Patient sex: M
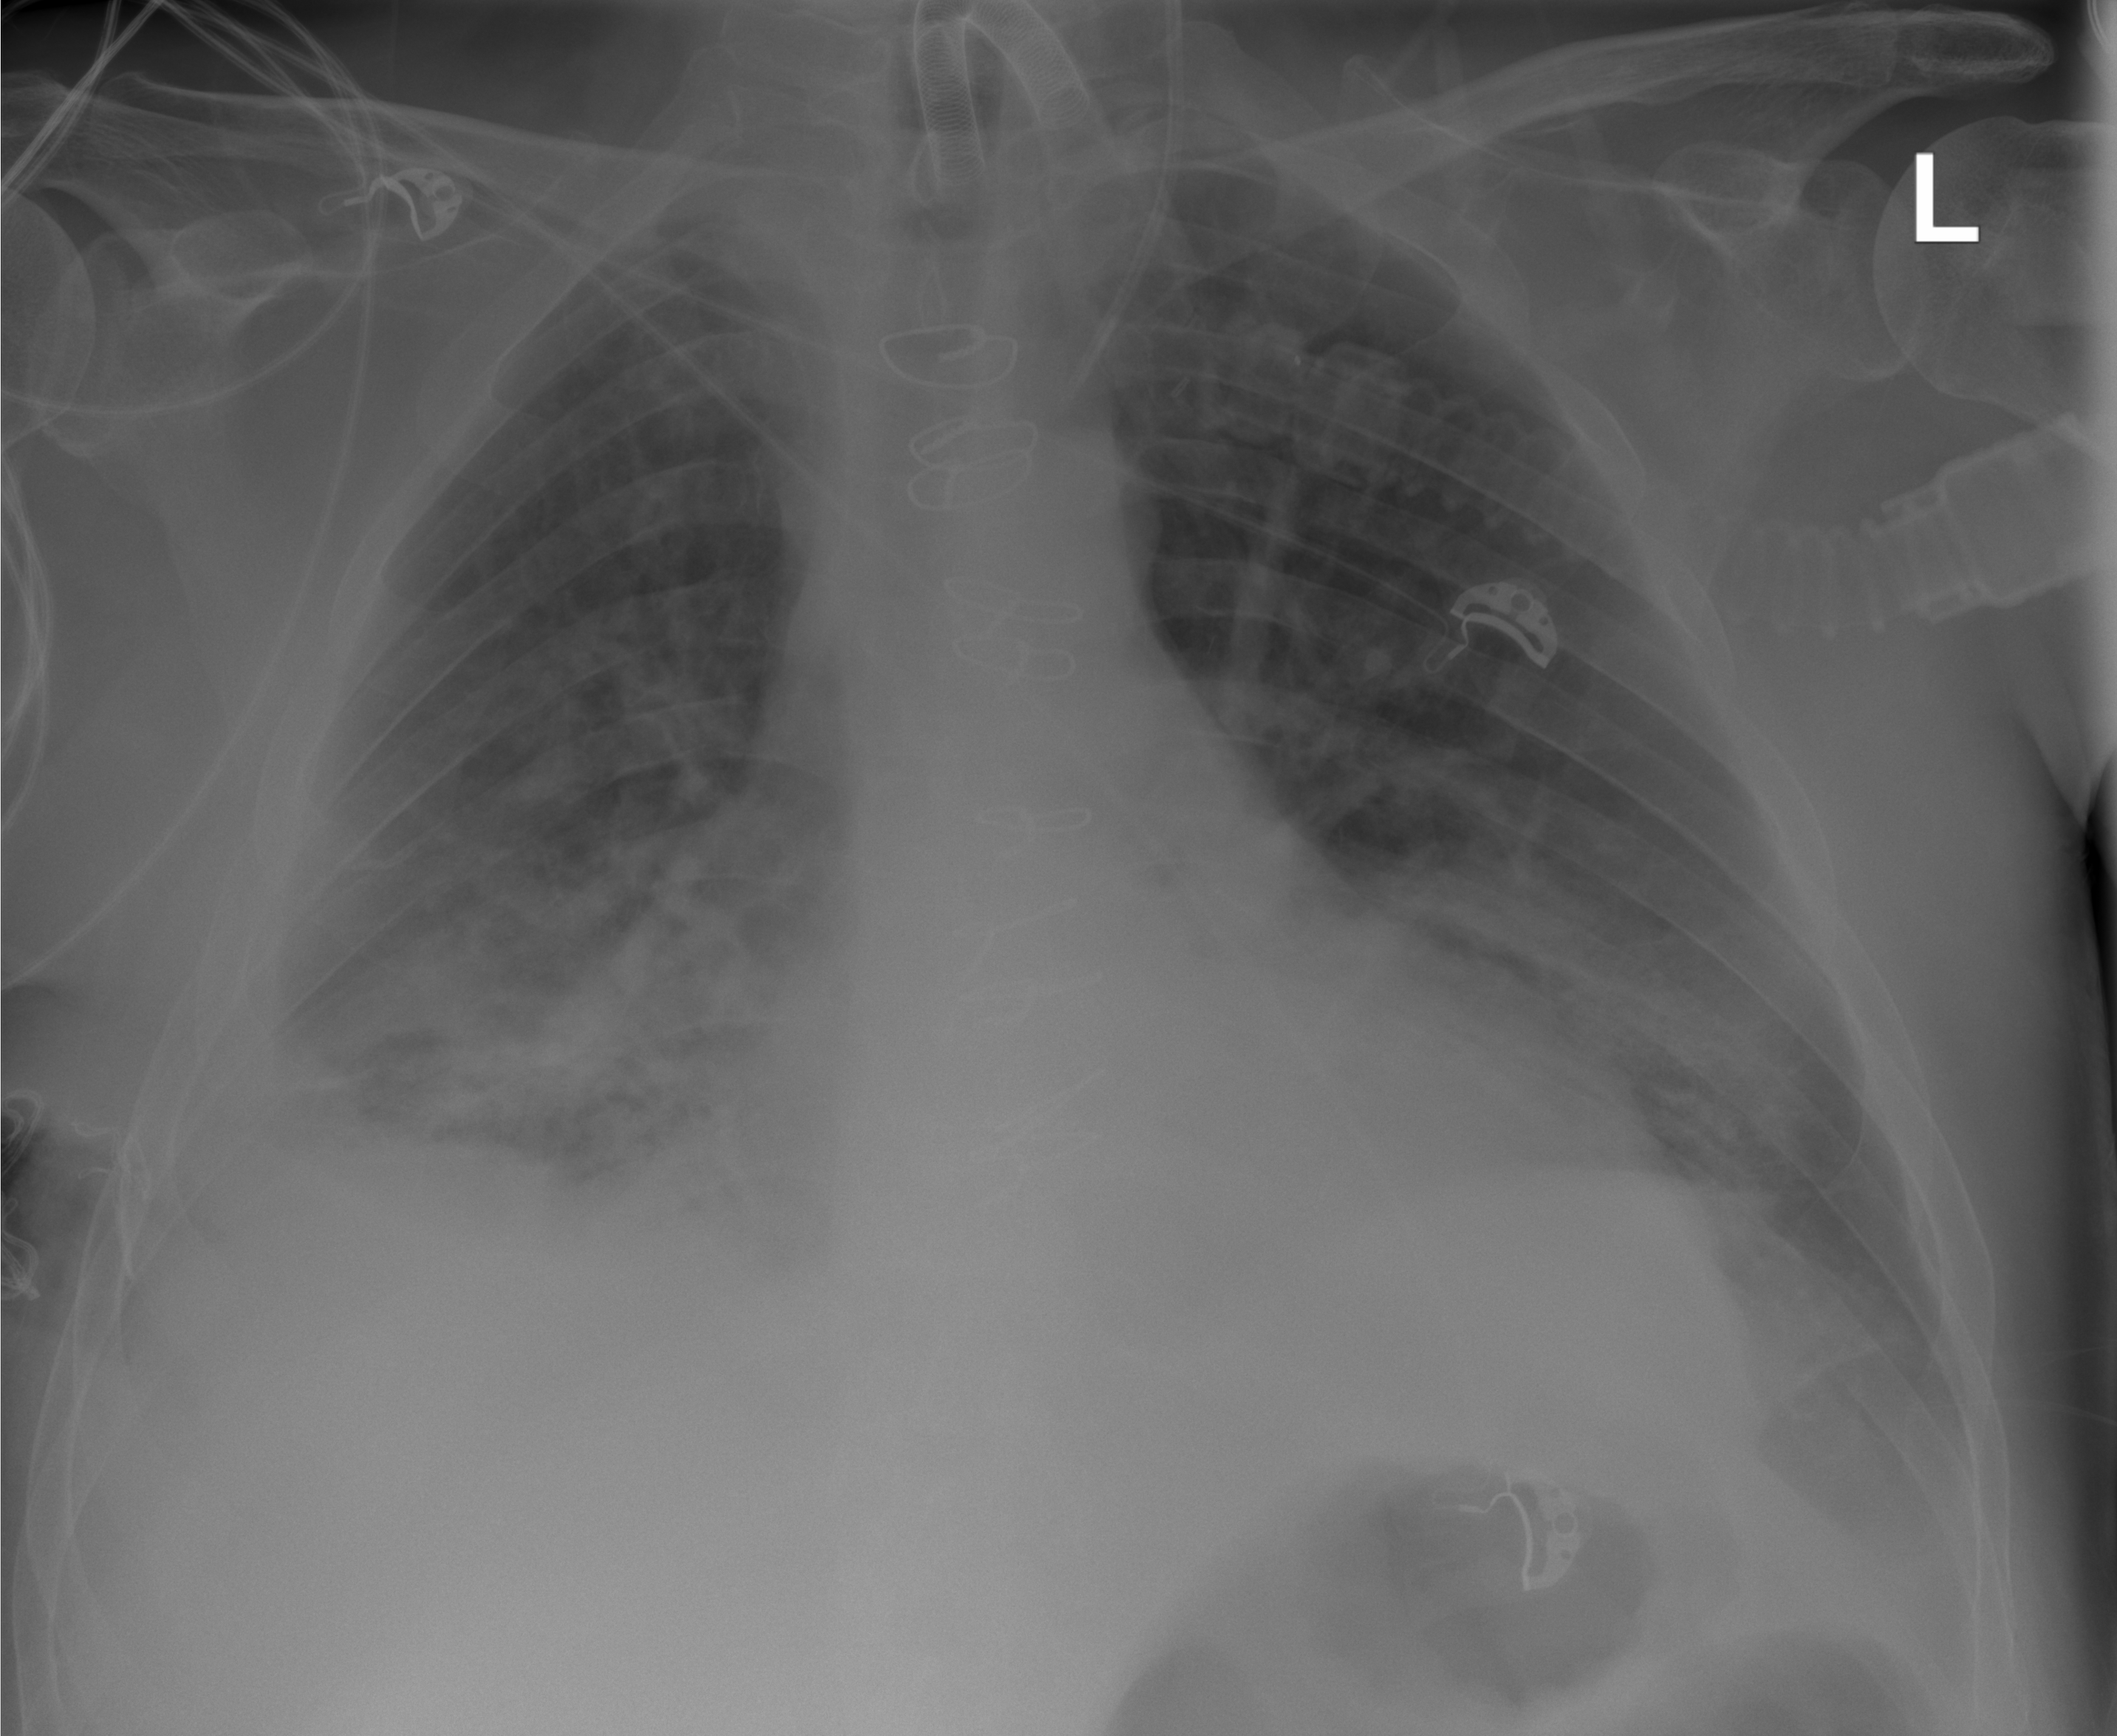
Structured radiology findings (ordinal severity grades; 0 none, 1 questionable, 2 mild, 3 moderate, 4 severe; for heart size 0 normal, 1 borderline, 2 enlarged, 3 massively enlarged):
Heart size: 1
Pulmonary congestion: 1
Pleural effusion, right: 2
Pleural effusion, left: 0
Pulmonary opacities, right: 3
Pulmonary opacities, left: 2
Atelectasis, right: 2
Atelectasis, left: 2